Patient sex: M
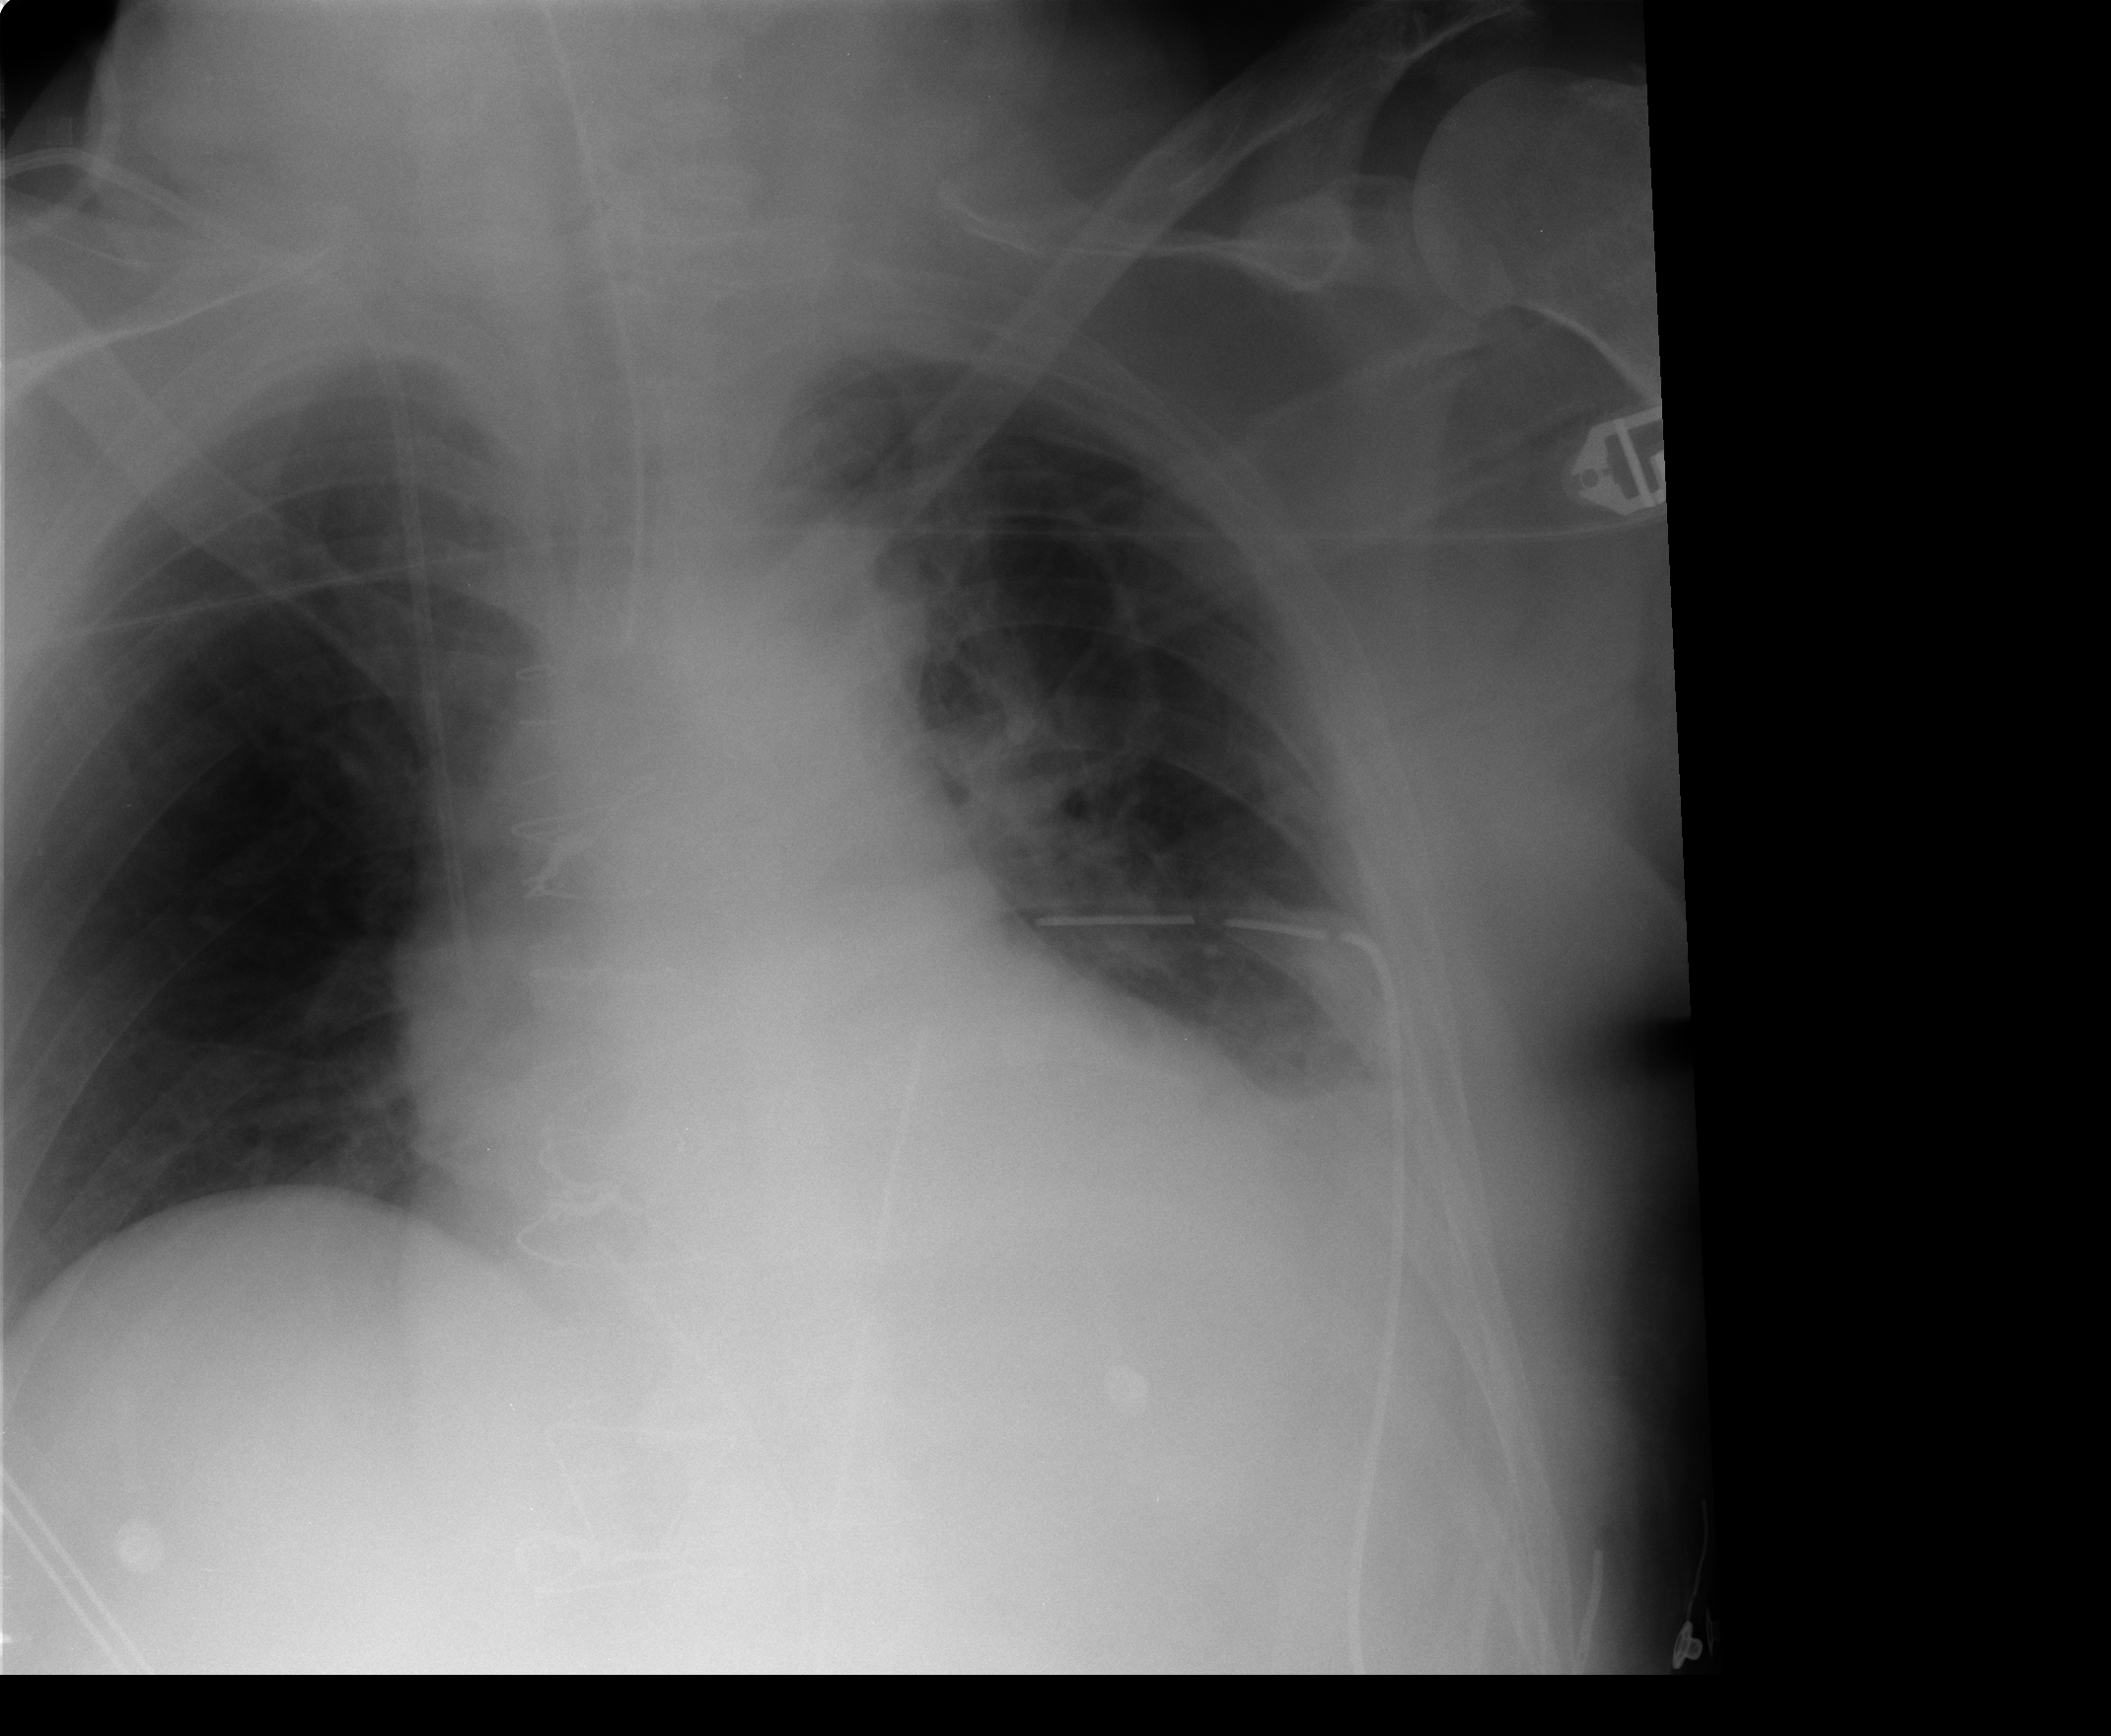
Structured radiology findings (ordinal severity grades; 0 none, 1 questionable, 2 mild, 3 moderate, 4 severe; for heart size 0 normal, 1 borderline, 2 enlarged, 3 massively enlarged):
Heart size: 2
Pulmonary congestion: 0
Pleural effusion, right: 0
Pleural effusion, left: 2
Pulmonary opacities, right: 0
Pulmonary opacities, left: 2
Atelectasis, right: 0
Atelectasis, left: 2